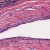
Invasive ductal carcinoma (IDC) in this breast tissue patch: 1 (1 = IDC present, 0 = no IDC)